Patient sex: M
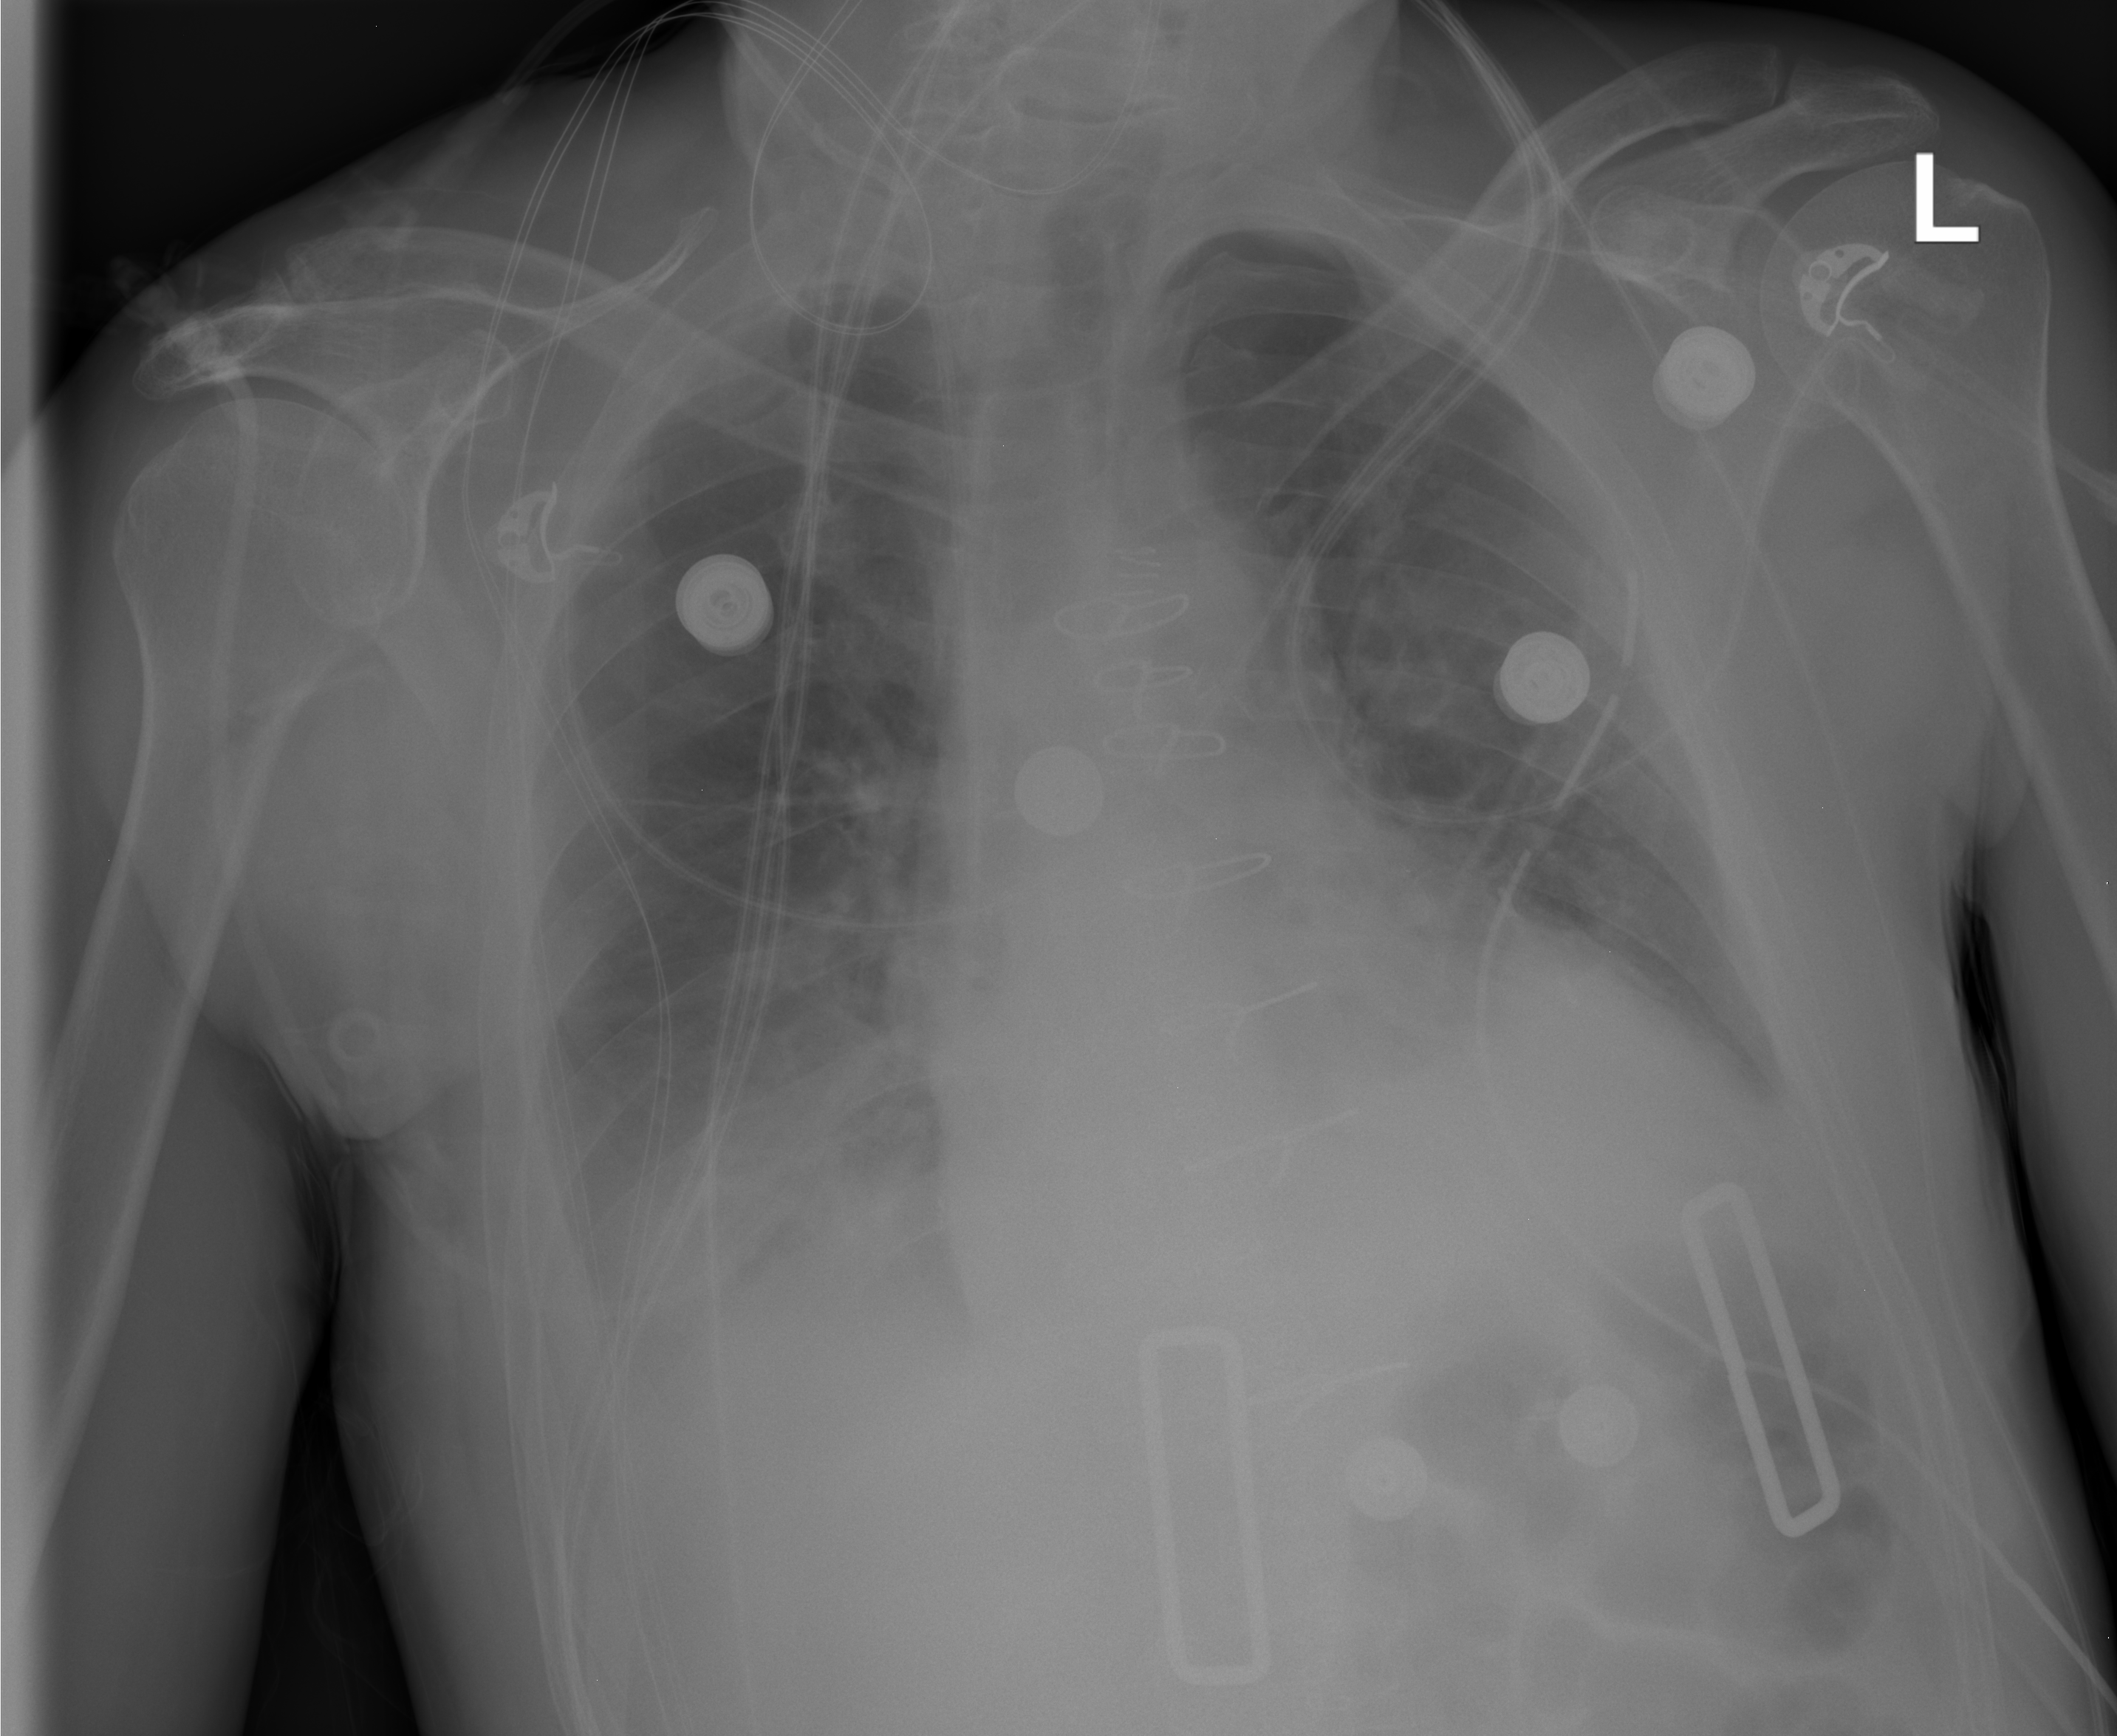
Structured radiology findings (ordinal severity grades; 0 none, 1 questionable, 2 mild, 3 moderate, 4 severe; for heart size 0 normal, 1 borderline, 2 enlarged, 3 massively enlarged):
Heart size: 2
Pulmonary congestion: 0
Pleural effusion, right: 2
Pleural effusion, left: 2
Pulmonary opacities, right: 0
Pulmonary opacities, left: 0
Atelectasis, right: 2
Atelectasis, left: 2